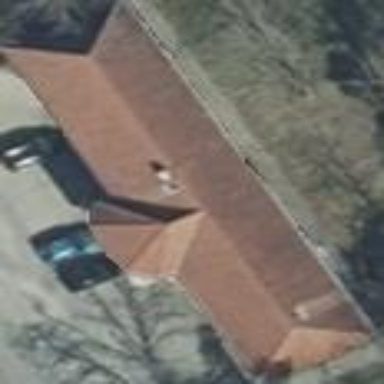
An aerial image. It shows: Residential building with hipped brown roof.